RGB frame:
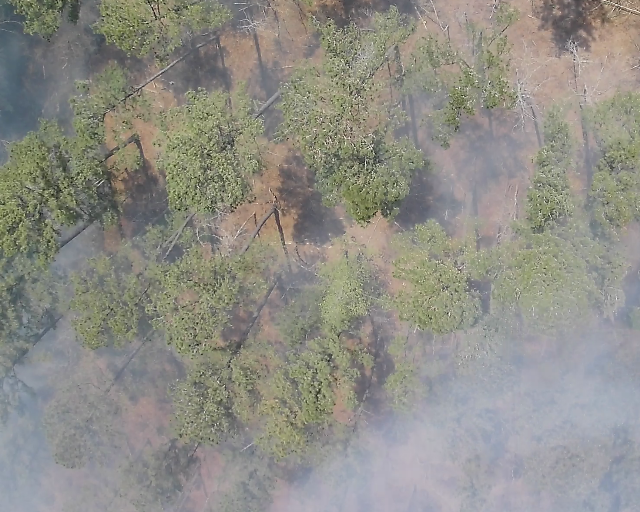
Thermal frame:
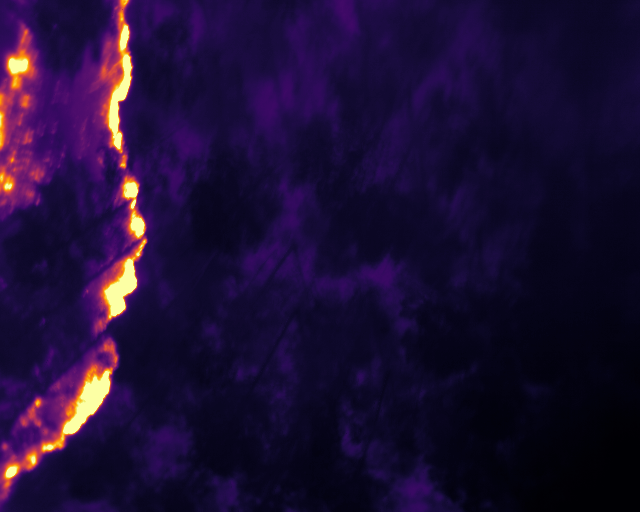
Captured: 2026-02-26 02:32:02
Pixels at or above 80 °C: 9298 (fraction of frame: 0.02838)